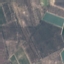
Land use / land cover: PermanentCrop